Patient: sex M, age 78
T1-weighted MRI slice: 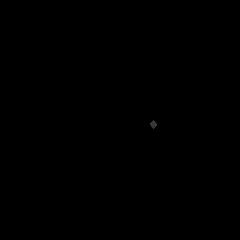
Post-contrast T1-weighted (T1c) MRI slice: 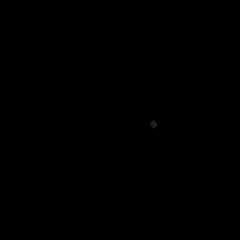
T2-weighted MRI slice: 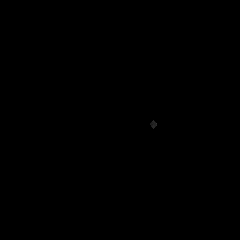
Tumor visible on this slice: no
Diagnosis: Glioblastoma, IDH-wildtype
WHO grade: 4